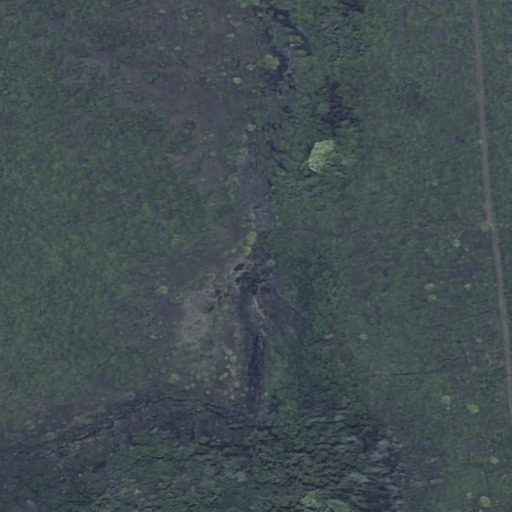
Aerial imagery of mountain in Hawaii named Pu‘u‘uao containing only unknown